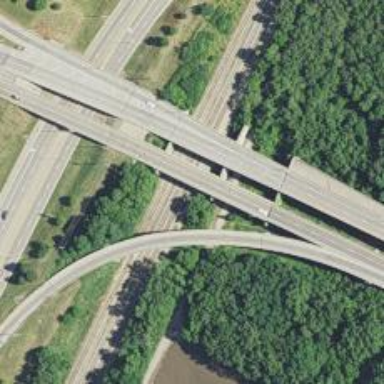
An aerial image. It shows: Trunk link highway bridge.